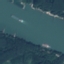
Label: River